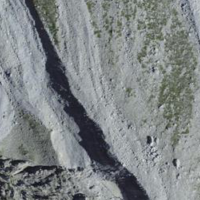
EUNIS habitat code: 48
Species observed at this site:
Gypaetus barbatus